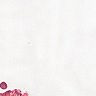
Metastatic tissue present: no